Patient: sex F, age 38
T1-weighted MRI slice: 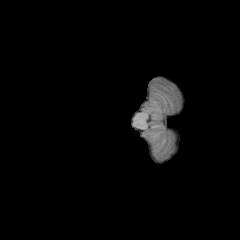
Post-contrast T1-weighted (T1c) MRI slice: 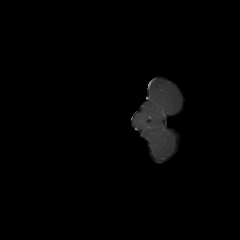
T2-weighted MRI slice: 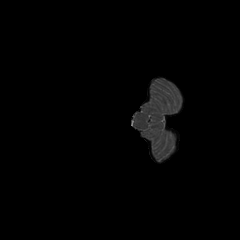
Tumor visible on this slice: no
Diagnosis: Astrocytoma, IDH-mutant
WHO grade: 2